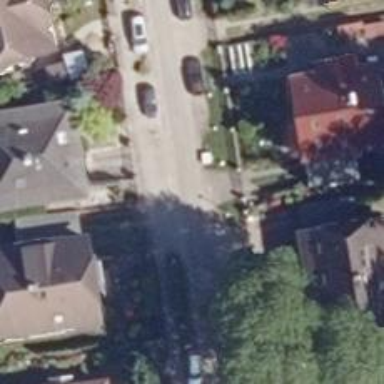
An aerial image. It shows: Residential road with sidewalks on both sides.